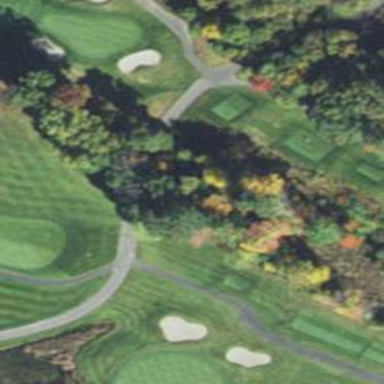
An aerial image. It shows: Pathway for golfing.